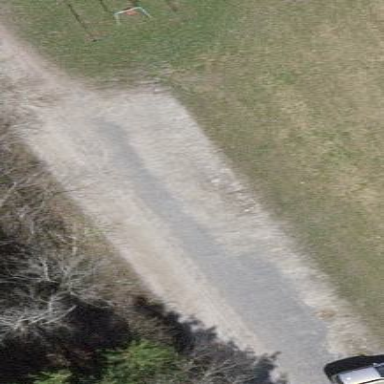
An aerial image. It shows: Parking area with fine gravel surface.